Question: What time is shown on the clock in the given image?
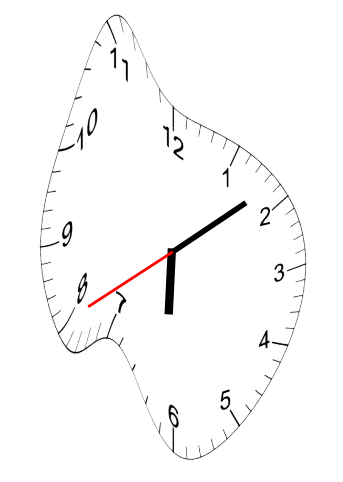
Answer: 06:08:40